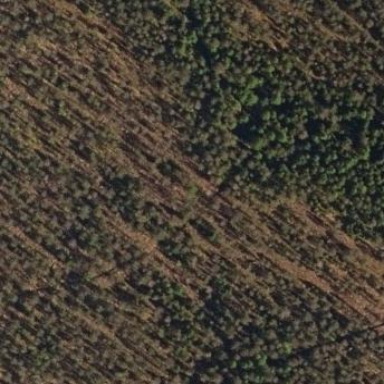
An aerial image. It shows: Woodland consisting mainly of needle-leaved trees.